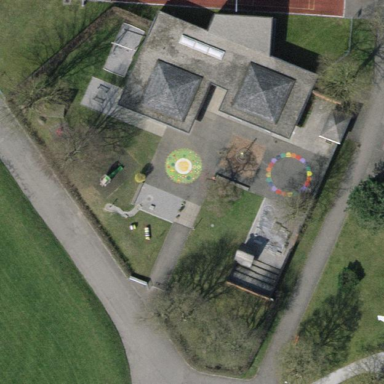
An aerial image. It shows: Kindergarten.